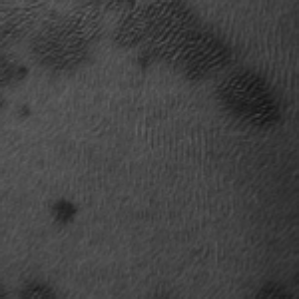
Label: frost